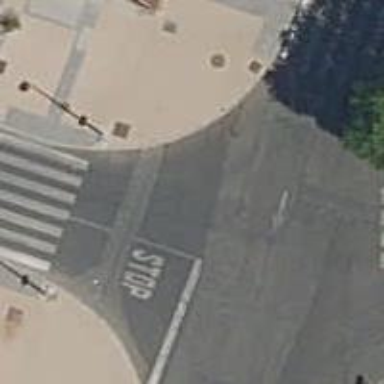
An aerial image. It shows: Kerb barrier.